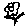
Label: flower